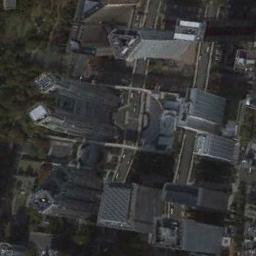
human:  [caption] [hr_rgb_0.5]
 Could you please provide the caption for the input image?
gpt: The green space is large .

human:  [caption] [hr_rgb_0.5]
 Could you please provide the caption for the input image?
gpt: The commercial area is consist of many buildings next to the trees .

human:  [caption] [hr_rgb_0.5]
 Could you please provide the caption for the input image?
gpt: A commercial area has some high-rise buildings and some roads go through the commercial area .

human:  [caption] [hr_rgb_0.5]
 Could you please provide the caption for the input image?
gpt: There are some buildings by the roadside on a commercial area .

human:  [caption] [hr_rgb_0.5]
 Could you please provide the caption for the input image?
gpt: In a business district there are many tall buildings of different shapes and several roads with many cars and many trees .